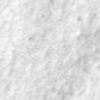
Label: no_change